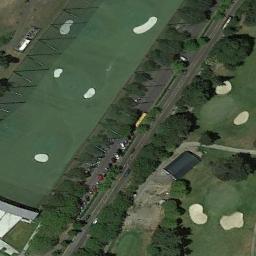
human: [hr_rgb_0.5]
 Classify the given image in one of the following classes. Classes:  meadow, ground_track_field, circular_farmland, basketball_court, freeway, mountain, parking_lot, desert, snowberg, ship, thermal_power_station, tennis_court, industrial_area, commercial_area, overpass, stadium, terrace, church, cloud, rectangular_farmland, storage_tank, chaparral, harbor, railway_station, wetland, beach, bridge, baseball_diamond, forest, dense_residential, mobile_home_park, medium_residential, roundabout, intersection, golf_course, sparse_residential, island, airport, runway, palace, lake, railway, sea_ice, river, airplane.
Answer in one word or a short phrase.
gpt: golf_course